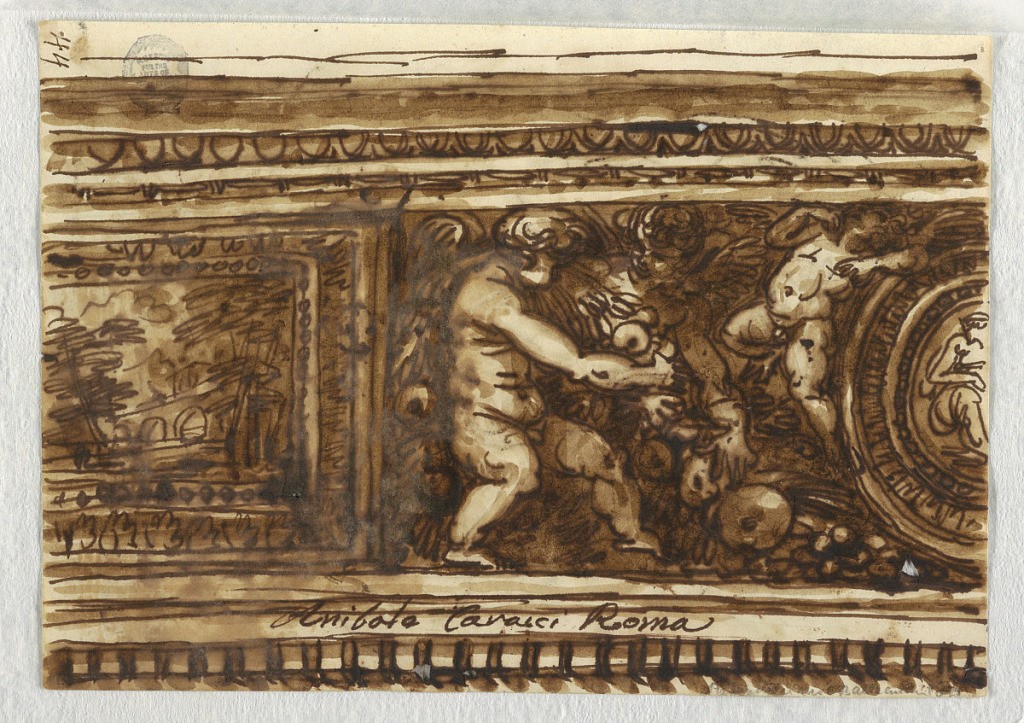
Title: A Painted Wall Decoration
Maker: Felice Giani, Italian, 1758–1823
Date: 1810–20
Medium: Pen and brown ink, brush and dark brown wash on white wove paper
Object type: Sketchbook folio
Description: Part of painted frieze with part of enframed landscape at left, and panel with three putti, swag, and part of enframed circular figurative paintings. Moldings above and dentils above.